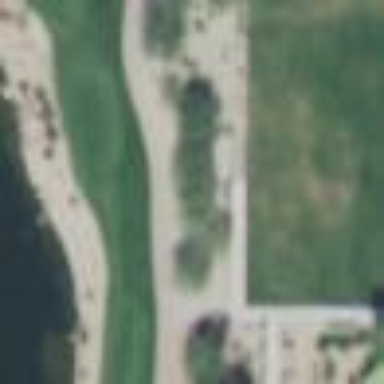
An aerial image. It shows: Area of rough grass used for golf.